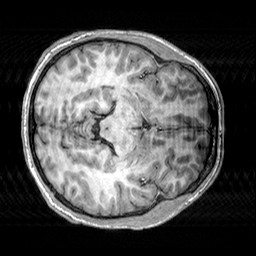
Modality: T1w
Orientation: axial
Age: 19
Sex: male
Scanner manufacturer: siemens
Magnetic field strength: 3 T
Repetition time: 2.3 s
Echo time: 0.00303 s